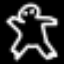
Label: frog